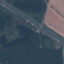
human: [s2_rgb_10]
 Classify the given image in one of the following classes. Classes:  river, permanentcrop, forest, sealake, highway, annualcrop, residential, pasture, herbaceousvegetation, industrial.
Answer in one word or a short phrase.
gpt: Highway